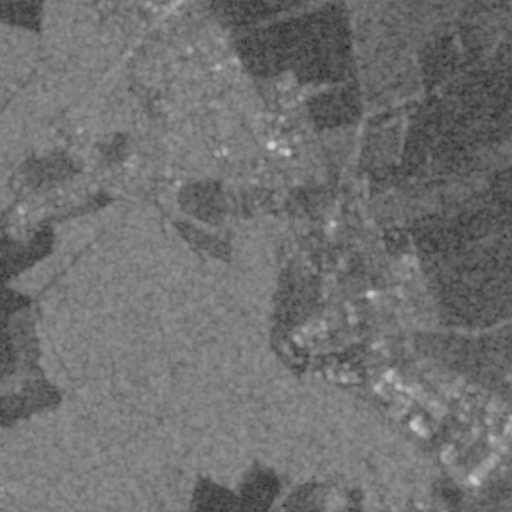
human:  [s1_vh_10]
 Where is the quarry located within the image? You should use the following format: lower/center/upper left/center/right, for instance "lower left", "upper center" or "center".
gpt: The quarry is located in the lower center of the image.
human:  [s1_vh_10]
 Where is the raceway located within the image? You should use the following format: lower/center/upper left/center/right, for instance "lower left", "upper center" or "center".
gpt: The raceway is located in the lower right of the image.
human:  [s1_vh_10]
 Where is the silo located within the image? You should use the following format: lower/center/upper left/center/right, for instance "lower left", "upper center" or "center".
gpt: The silo is located in the center right of the image.
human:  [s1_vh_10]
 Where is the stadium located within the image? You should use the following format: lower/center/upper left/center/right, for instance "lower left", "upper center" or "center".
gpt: The stadium is located in the center of the image.
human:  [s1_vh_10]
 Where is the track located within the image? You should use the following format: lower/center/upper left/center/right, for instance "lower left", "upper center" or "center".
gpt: The track is located in the center of the image.
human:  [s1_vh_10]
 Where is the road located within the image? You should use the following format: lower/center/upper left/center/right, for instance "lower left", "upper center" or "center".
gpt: There is no road in the image.

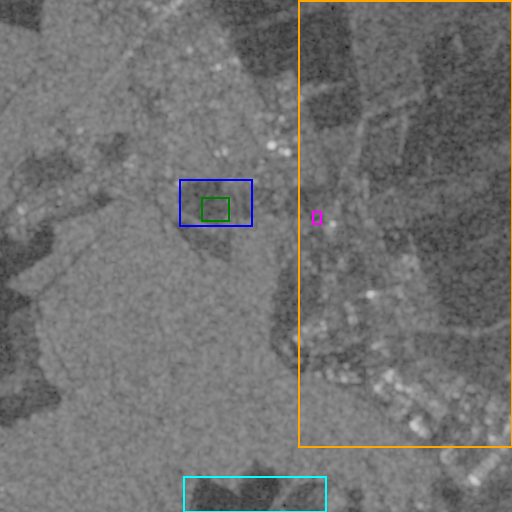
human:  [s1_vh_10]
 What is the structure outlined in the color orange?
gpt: The structure outlined in orange is a crop field.
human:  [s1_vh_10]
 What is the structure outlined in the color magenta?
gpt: The structure outlined in magenta is a parking lot.
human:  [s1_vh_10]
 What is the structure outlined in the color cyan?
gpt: The structure outlined in cyan is a quarry.
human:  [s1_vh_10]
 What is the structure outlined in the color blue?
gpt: The structure outlined in blue is a stadium.
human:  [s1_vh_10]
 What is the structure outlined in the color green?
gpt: The structure outlined in green is a track.
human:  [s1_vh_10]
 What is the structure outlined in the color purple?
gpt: There is no purple outline.